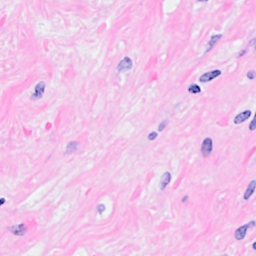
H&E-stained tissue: Breast